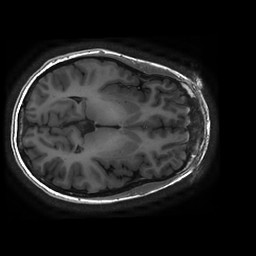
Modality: T1w
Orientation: axial
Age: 24
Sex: female
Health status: healthy
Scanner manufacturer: ge
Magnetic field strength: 3 T
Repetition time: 0.008232 s
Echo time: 0.003108 s